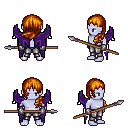
a pixel art fantasy rpg character, male body template, dark elf, purple skin, purple wings, metal pants, dark blonde left-swept hairstyle, metal gloves, spear, four views (front, back, left, right), 2x2 character sprite sheet, small pixel art, hard edges, no anti-aliasing